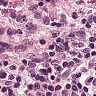
Metastatic tissue present: no